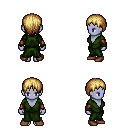
a pixel art fantasy rpg character, female body template, dark elf, purple skin, green robe, teal pants, blonde plain hairstyle, cloth bracers, brown shoes, four views (front, back, left, right), 2x2 character sprite sheet, small pixel art, hard edges, no anti-aliasing